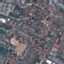
Land use / land cover class: Residential